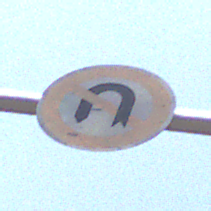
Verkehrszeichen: VerbotWenden
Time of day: Midday
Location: Outdoor (Nature)
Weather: PartlyCloudy
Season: NotSpecified
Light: Natural